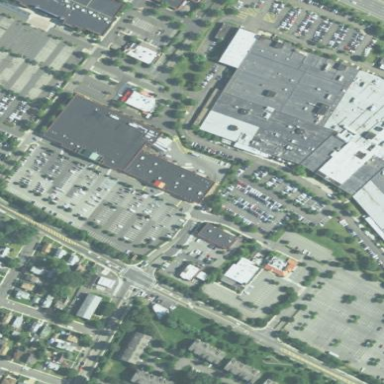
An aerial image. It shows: Retail area.